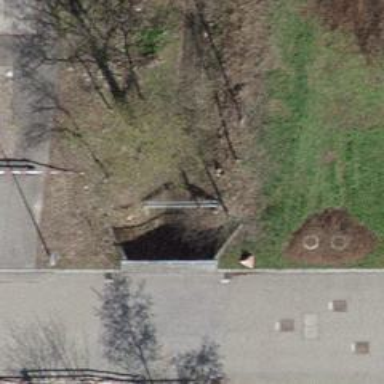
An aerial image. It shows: Culvert tunnel.